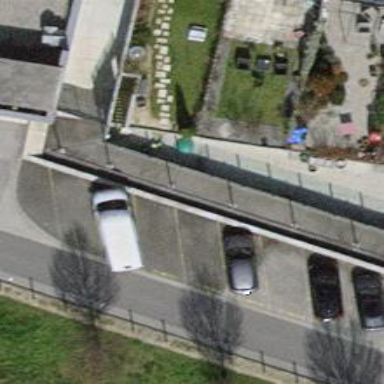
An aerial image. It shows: Kindergarten.